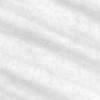
Label: change